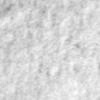
Label: no_change